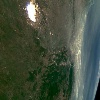
Label: land